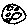
Label: moon